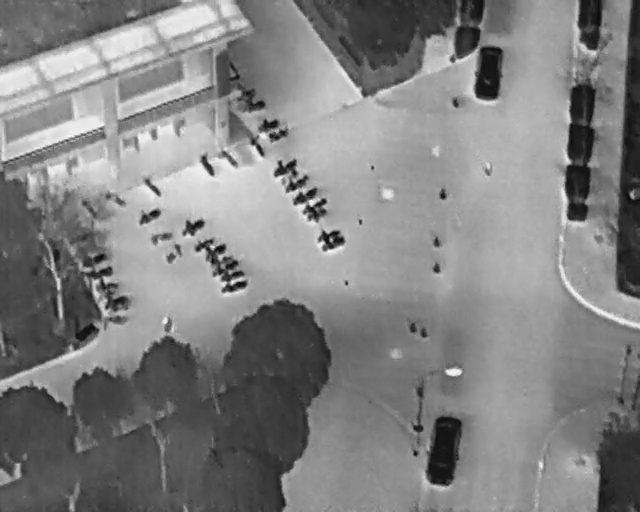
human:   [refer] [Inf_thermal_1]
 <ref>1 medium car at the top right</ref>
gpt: <box>[[71, 11, 80, 17, 4]]</box>

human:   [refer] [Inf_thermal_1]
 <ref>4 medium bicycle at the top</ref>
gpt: <box>[[38, 18, 40, 22, 159], [40, 22, 42, 26, 159], [42, 24, 44, 28, 156], [37, 27, 42, 29, 150]]</box>

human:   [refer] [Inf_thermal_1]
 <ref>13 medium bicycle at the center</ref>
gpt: <box>[[42, 29, 45, 34, 151], [45, 32, 47, 38, 151], [46, 35, 48, 40, 151], [47, 37, 50, 42, 151], [48, 39, 50, 44, 151], [50, 43, 52, 48, 151], [51, 44, 52, 50, 155], [33, 29, 37, 32, 138], [35, 53, 37, 58, 165], [35, 51, 37, 56, 165], [34, 49, 36, 55, 155], [32, 46, 34, 51, 131], [30, 45, 32, 49, 149]]</box>

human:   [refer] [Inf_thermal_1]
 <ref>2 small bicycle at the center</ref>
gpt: <box>[[30, 31, 34, 33, 151], [34, 48, 35, 53, 158]]</box>

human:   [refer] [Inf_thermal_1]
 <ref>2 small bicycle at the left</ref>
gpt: <box>[[21, 35, 26, 37, 138], [17, 59, 18, 65, 5]]</box>

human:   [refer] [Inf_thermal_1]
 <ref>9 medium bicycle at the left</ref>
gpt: <box>[[16, 37, 20, 39, 124], [28, 41, 31, 46, 149], [21, 39, 24, 44, 149], [23, 43, 26, 48, 169], [25, 47, 28, 51, 142], [13, 47, 15, 53, 164], [14, 50, 16, 55, 164], [17, 56, 19, 62, 164], [15, 52, 17, 58, 164]]</box>